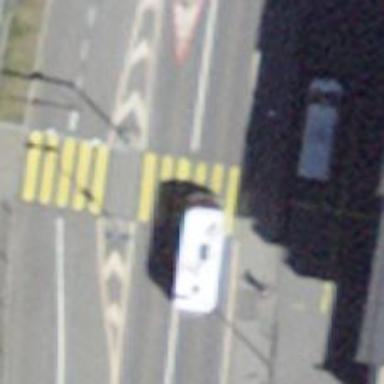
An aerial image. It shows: Uncontrolled zebra crossing.